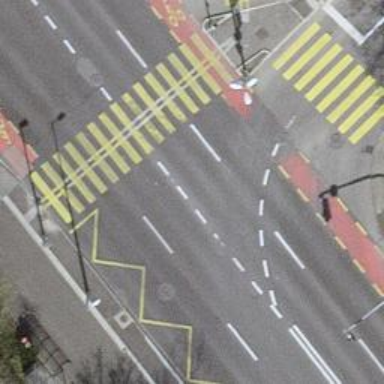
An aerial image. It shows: Road with traffic signals.